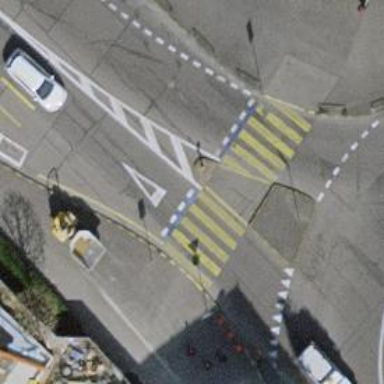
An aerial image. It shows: Marked crossing with pedestrian island.